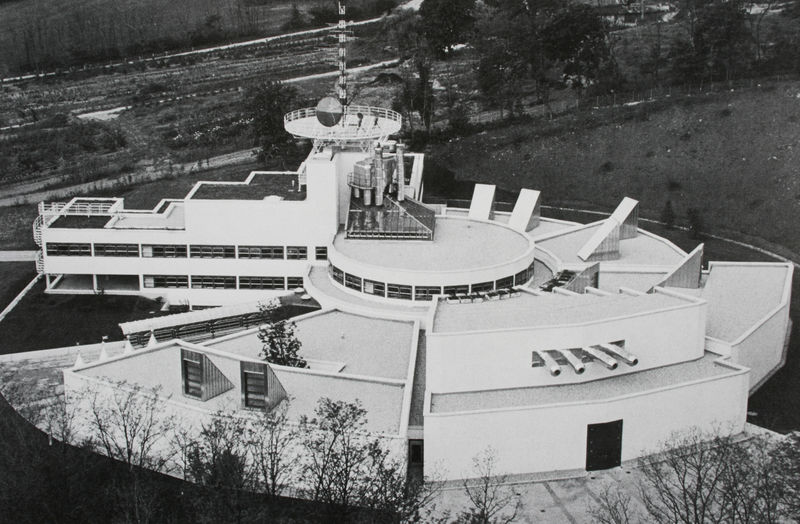
Titel: Gesamtansicht
Künstler: Gustav Peichl
Standort: Eisenstadt
Institution: ORF-Landesstudio
Schlagwörter: fluss, gebäude, haus, antenne